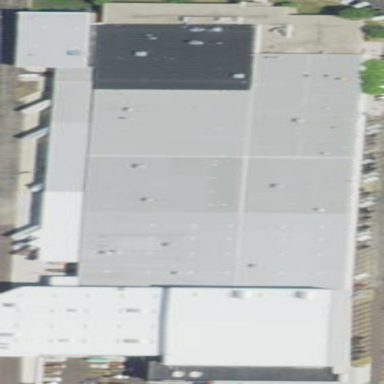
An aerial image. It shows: Industrial building.